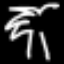
Label: palm tree